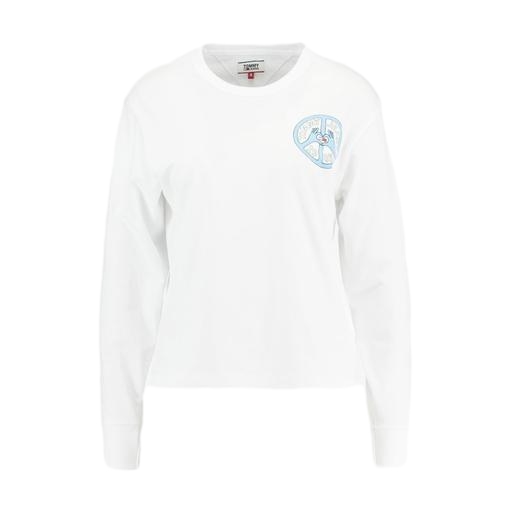
blue iconic women's long-sleeved t-shirt, long-sleeve tee, longsleeve t-shirt, white background